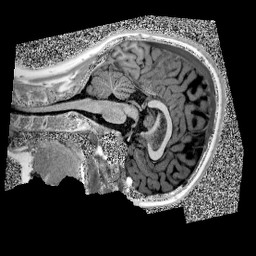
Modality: UNIT1
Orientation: sagittal
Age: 13
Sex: female
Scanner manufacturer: siemens
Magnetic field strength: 3 T
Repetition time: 4 s
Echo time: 0.00299 s